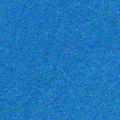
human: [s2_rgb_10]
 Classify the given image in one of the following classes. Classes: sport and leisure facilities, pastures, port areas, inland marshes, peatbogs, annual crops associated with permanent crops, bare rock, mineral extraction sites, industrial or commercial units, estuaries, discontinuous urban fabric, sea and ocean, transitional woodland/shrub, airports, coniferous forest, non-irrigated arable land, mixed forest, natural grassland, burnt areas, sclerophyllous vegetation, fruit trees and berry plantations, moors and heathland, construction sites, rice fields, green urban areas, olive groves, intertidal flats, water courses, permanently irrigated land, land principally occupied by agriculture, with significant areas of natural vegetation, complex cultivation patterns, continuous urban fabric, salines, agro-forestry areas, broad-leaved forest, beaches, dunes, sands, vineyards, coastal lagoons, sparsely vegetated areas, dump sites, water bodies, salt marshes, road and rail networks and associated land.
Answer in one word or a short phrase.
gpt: sea and ocean